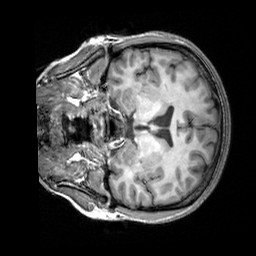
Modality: T1w
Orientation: coronal
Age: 22
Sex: female
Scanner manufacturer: siemens
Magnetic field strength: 3 T
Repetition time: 2.3 s
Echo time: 0.00303 s